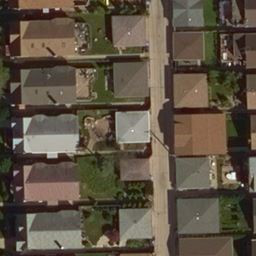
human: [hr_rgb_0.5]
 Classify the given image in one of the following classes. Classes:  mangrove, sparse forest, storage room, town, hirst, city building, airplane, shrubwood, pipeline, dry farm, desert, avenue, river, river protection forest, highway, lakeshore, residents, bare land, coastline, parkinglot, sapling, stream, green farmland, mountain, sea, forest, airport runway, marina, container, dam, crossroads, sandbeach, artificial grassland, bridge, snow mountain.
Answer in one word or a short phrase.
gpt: residents